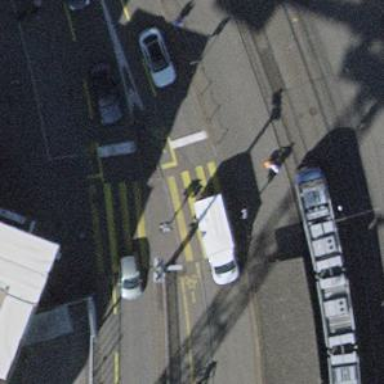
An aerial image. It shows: Zebra crossing with traffic signals.